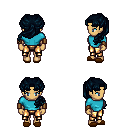
a pixel art fantasy rpg character, female body template, human, tanned skin, teal long-sleeve shirt, gold greaves, raven princess hairstyle, leather bracers, brown slippers, four views (front, back, left, right), 2x2 character sprite sheet, small pixel art, hard edges, no anti-aliasing